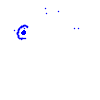
Particle: electron